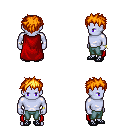
a pixel art fantasy rpg character, male body template, dark elf, purple skin, red cape, teal pants, light blonde bedhead hairstyle, bracelets, ghillies, four views (front, back, left, right), 2x2 character sprite sheet, small pixel art, hard edges, no anti-aliasing